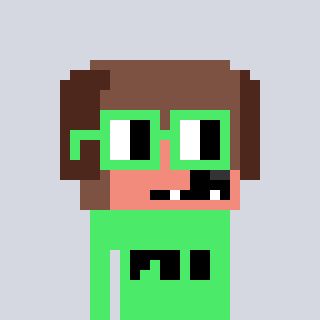
a pixel art character with square light green glasses, a dog-shaped head and a teal-colored body on a cool background